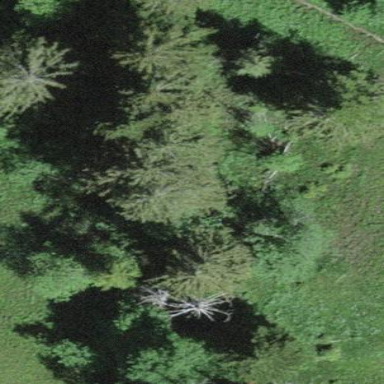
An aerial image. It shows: Forest area.